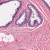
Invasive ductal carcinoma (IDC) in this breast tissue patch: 0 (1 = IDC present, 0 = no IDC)